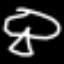
Label: mushroom